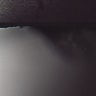
Metastatic tissue present: no